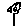
Label: flower